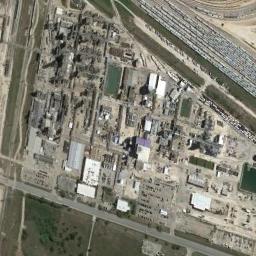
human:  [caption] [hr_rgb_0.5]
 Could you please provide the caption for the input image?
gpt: Part of the building in the industrial area has a white roof .

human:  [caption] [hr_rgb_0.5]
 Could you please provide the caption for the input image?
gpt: In an industrial area, There are factories, Roads and some open-air machinery and equipment, There are parking lots, And green belts .

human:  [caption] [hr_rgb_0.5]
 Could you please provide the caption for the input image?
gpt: The industrial area with lots of industrial equipment and some workshops is surrounded by roads and lawns .

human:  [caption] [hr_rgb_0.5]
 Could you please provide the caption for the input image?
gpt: Numerous houses of different shapes are in the industrial area .

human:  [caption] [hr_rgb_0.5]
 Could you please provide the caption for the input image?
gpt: There are some white buildings and black buildings on the industrial area .